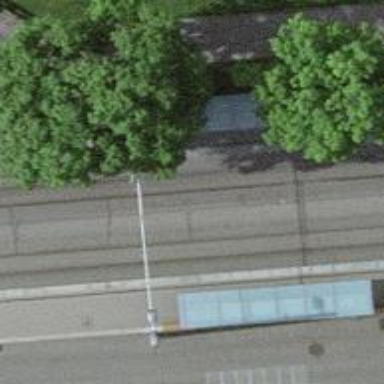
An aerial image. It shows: Tram stop for public transport.